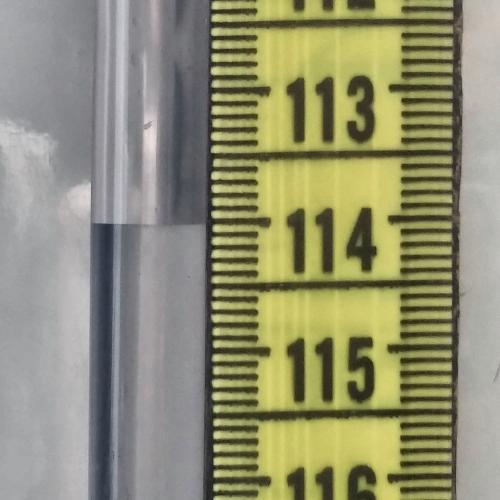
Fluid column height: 114.0 cm